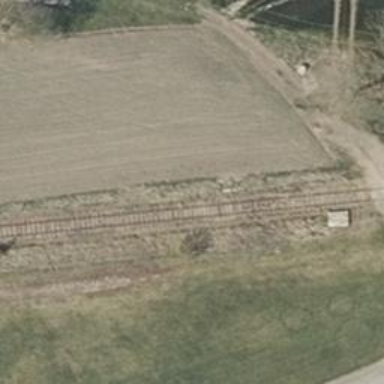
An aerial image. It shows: Preserved railway with rails.